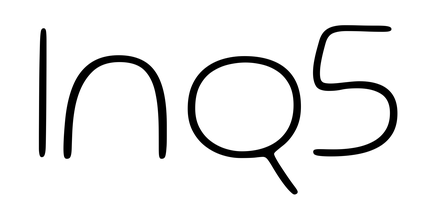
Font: Gluten_Thin